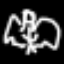
Label: angel